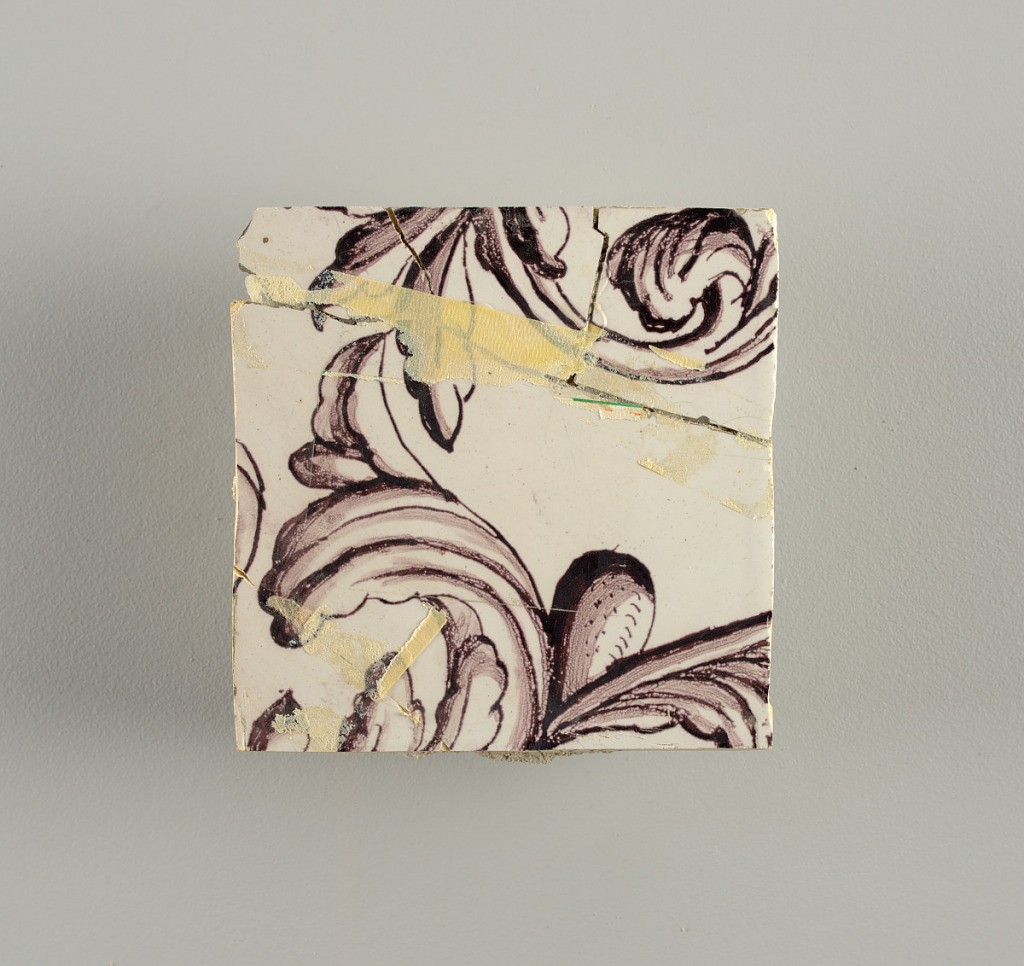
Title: Wall facing
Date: ca. 1725
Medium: Tin-glazed earthenware, underglaze
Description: Horizontal rectangle.  Thirty-seven tiles wide and twenty-one high with opening for door or window nineteen and one-half tiles high and twelve wide.  To left and right of opening, centered canopy above. Left, woman representing Hope, right, a sculputure urn.  Centered above opening, a mascaron.  Arabesque design of foliage.